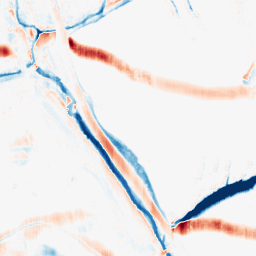
Category: morphological
Decomposition family: morphological_rect
Decomposition parameters: operation: average
width: 5
height: 20
Upsampling method: cubic_mitchell
Upsampling parameters: scale: 2
Upsampling scale: 2